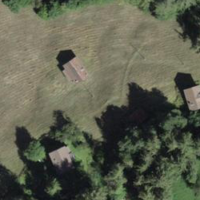
EUNIS habitat code: 44
Species observed at this site:
Caltha palustris
Fringilla coelebs